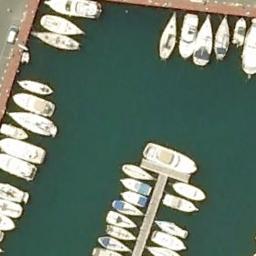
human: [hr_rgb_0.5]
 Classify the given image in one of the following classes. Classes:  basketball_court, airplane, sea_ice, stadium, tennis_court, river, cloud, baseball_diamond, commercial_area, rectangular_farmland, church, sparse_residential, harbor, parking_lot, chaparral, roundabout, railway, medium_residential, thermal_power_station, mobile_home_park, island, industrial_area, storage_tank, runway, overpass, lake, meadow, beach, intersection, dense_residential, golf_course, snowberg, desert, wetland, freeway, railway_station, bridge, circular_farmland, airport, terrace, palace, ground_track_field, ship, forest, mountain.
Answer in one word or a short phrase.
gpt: harbor